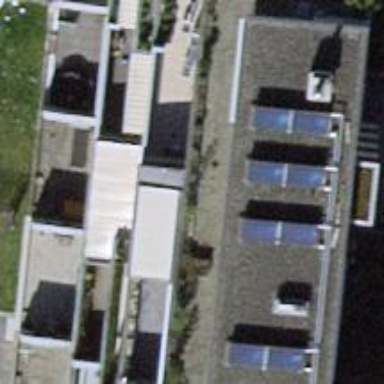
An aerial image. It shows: Terrace building.